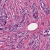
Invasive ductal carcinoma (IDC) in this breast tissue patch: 1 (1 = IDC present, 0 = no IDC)